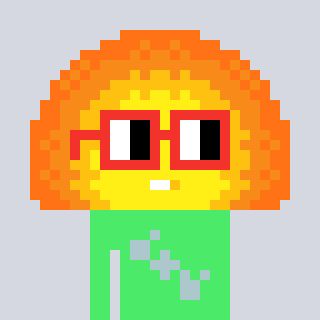
a pixel art character with square red glasses, a sunset-shaped head and a teal-colored body on a cool background